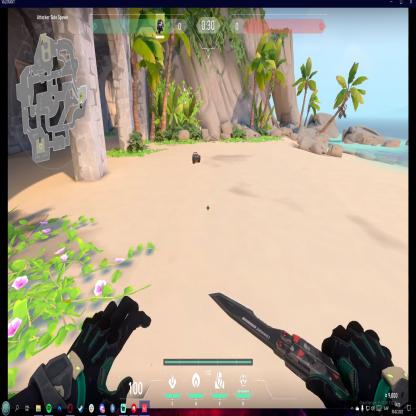
Label: dropped spike